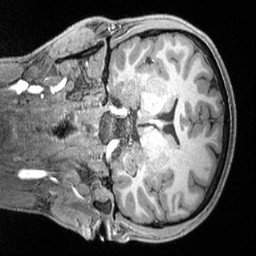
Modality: T1w
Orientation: coronal
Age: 26
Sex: male
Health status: ill
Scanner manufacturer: siemens
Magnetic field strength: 3 T
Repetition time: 2.4 s
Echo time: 0.00222 s